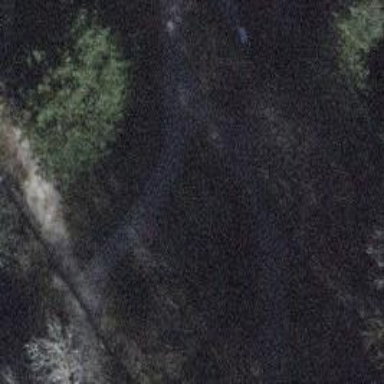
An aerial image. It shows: Fine gravel path with excellent trail visibility.